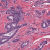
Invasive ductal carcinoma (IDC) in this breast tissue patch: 1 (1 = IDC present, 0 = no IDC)